Question: I'm running this query to get the delivery date for jobs. Each job has a leader and I'm running this query to display all jobs for each leader and the delivery date for each job.
'''
SELECT job_num,
firstname,
lastname,
extra_date
FROM view_job_info
INNER JOIN view_leader_users ON view_job_info.mm_id = view_leader_users.id
WHERE (DATEDIFF(NOW(), latest_workorder_date) < 200 //This is a check for active jobs
OR (DATEDIFF(NOW(), posted_date) < 200)) //Same as above
AND job_num > 2000 AND firstname LIKE 'mike'
ORDER BY mm_id, deliverydate DESC
'''
Sample output:

So how can I get the number of jobs for each month for Mike.
So if you look at the table, there are 4 jobs for February and I'm trying to display this on the page as
Jobs for user Mike Easter:
- - -
I tried using count() on extra_date but that just gives me the total number of rows for Mike.
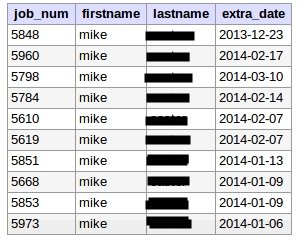
Answer: You need to use a 'group by' with your count. Something like:
'''
select name, count(*) from view_job_info
where name = 'mike'
group by MONTH(extra_date)
'''